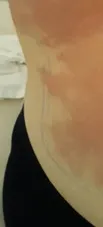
Erysipelas on patey scar.
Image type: medical_photograph (skin_photograph)